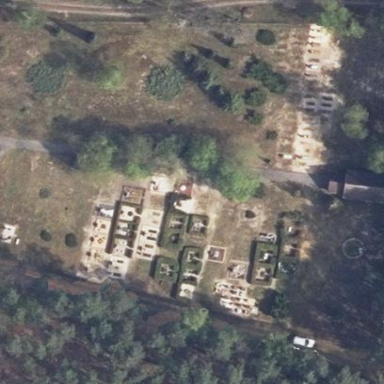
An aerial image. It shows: Cemetery.